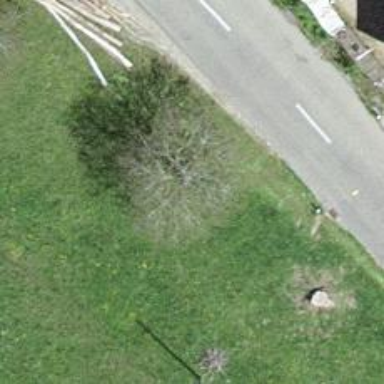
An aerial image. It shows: Single tag "natural: tree."